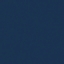
Land use / land cover: SeaLake